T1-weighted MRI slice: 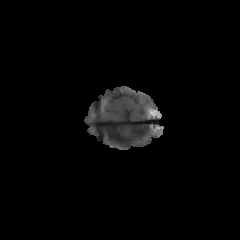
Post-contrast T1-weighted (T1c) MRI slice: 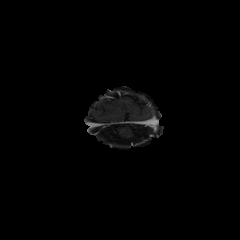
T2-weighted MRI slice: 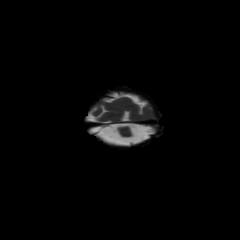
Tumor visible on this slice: no